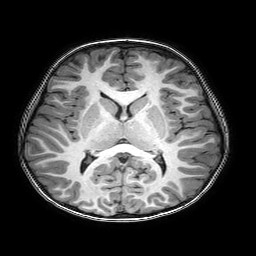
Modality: T1w
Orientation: coronal
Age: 7
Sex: female
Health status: healthy